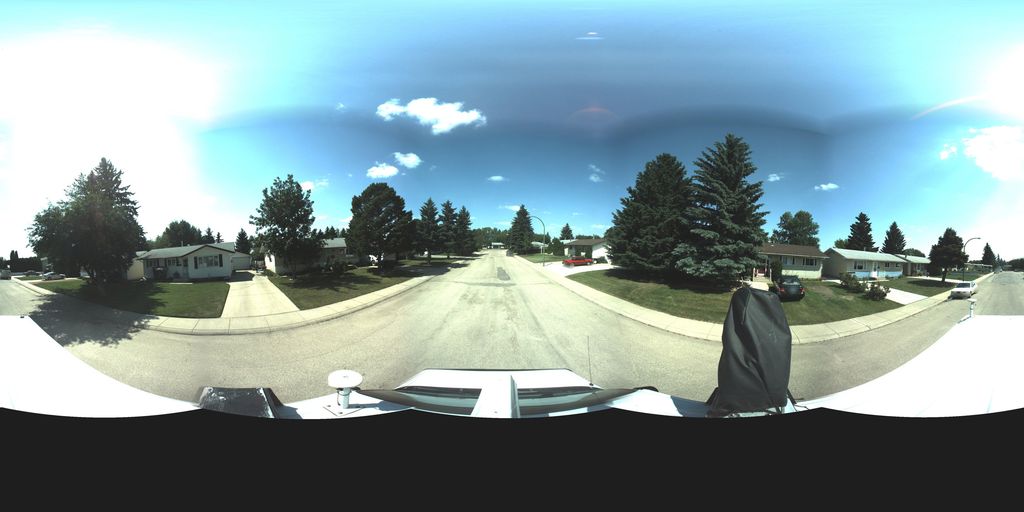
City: saskatoon